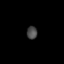
Tissue: lung
Cell type: Endothelial cells
Senescence score: 0.5428
Nuclear area (px): 138
Mean DAPI intensity: 69.877